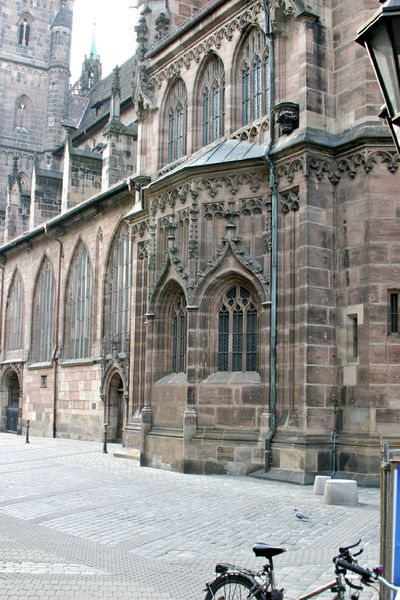
Titel: Kapellenerweiterung von St. Lorenz in Nürnberg
Standort: Nürnberg, St. Lorenz (EU - D - B)
Schlagwörter: fenster, lampe, straße, gebäude, weg, ornament, sockel, stein, steine, taube, kirche, gotik, turm, schiff, bogen, fassade, pflaster, mauer, platz, foto, dom, mauerwerk, regenrinne, kopfsteinpflaster, pflasterstein, kathedrale, fahrrad, fries, gesims, seitenschiff, spitzbogen, straßenlaterne, gothik, dachrinne, nürnberg, pultdach, strebepfeiler, kirchplatz, kölner dom, plstik, fischblase, spitzboden, fischblasen, kopfsteinpföaster, spiitzbogen, katedral, gaudie